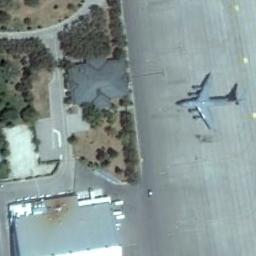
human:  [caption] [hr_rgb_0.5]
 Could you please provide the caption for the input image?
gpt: A grey plane was parked in the open space in front of a wood .

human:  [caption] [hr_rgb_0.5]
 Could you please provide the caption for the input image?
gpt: A plane is parked on the open space next to the buildings and the grass .

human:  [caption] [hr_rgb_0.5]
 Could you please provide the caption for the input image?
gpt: A gray plane parked on the open area and some bushes in front of it .

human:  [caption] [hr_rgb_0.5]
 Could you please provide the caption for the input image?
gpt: An airplane parked on an open lot with many buildings and lawns next to it .

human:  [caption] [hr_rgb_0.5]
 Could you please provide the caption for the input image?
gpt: A plane is on the ground beside the bush .